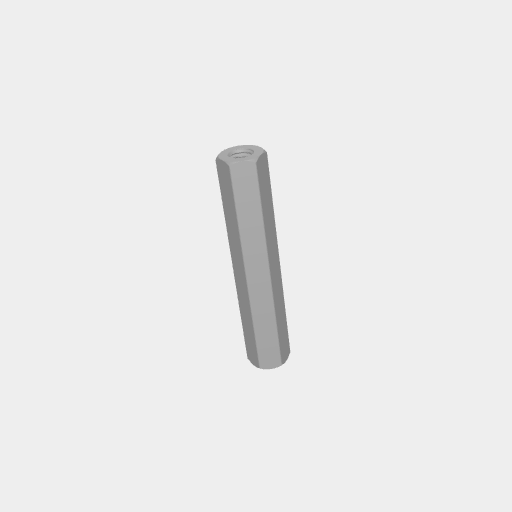
Part: Standoff8RID40